Interaction volume radius: 5 \u00c5
Interaction volume height: 15 \u00c5
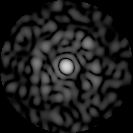
Disorder parameter: 0.8294